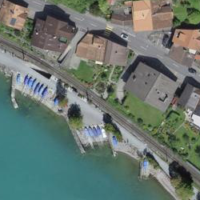
EUNIS habitat code: 54
Species observed at this site:
Chroicocephalus ridibundus
Corvus corone
Podiceps cristatus
Gallinula chloropus
Cygnus olor
Fulica atra
Corylus avellana
Anas platyrhynchos
Milvus migrans
Milvus milvus
Aythya fuligula
Passer domesticus